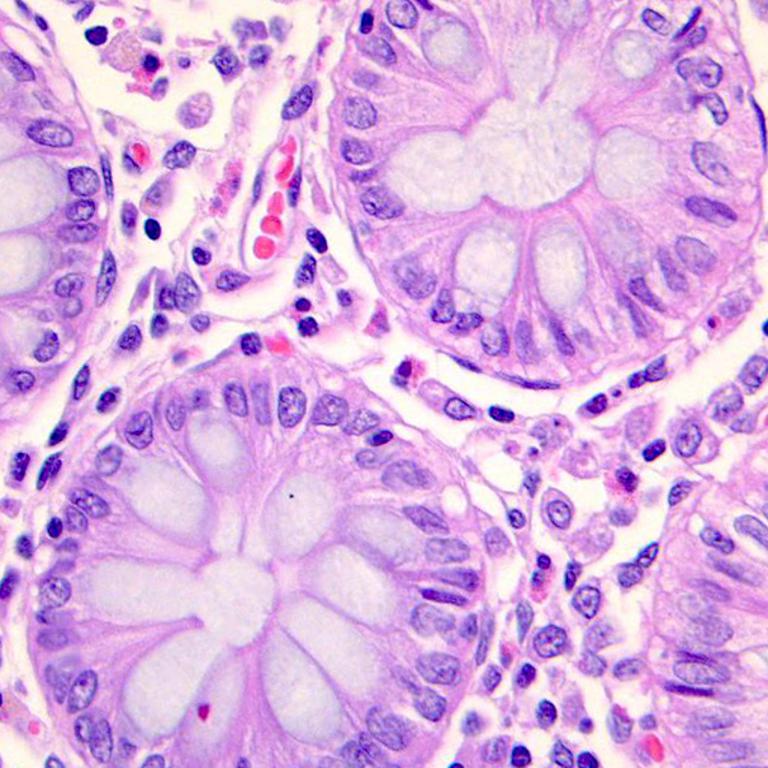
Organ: colon
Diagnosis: benign